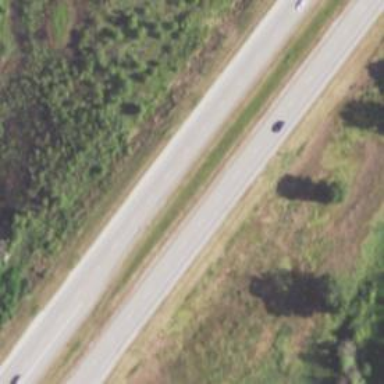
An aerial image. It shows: Trunk highway with expressway features.